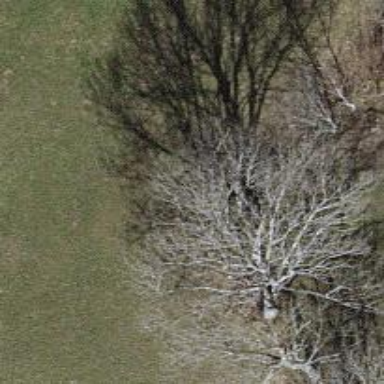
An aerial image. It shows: Row of trees in natural setting.